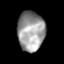
Tissue: prostate
Cell type: T cells
Senescence score: 0.7075
Nuclear area (px): 1045
Mean DAPI intensity: 155.899